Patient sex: M
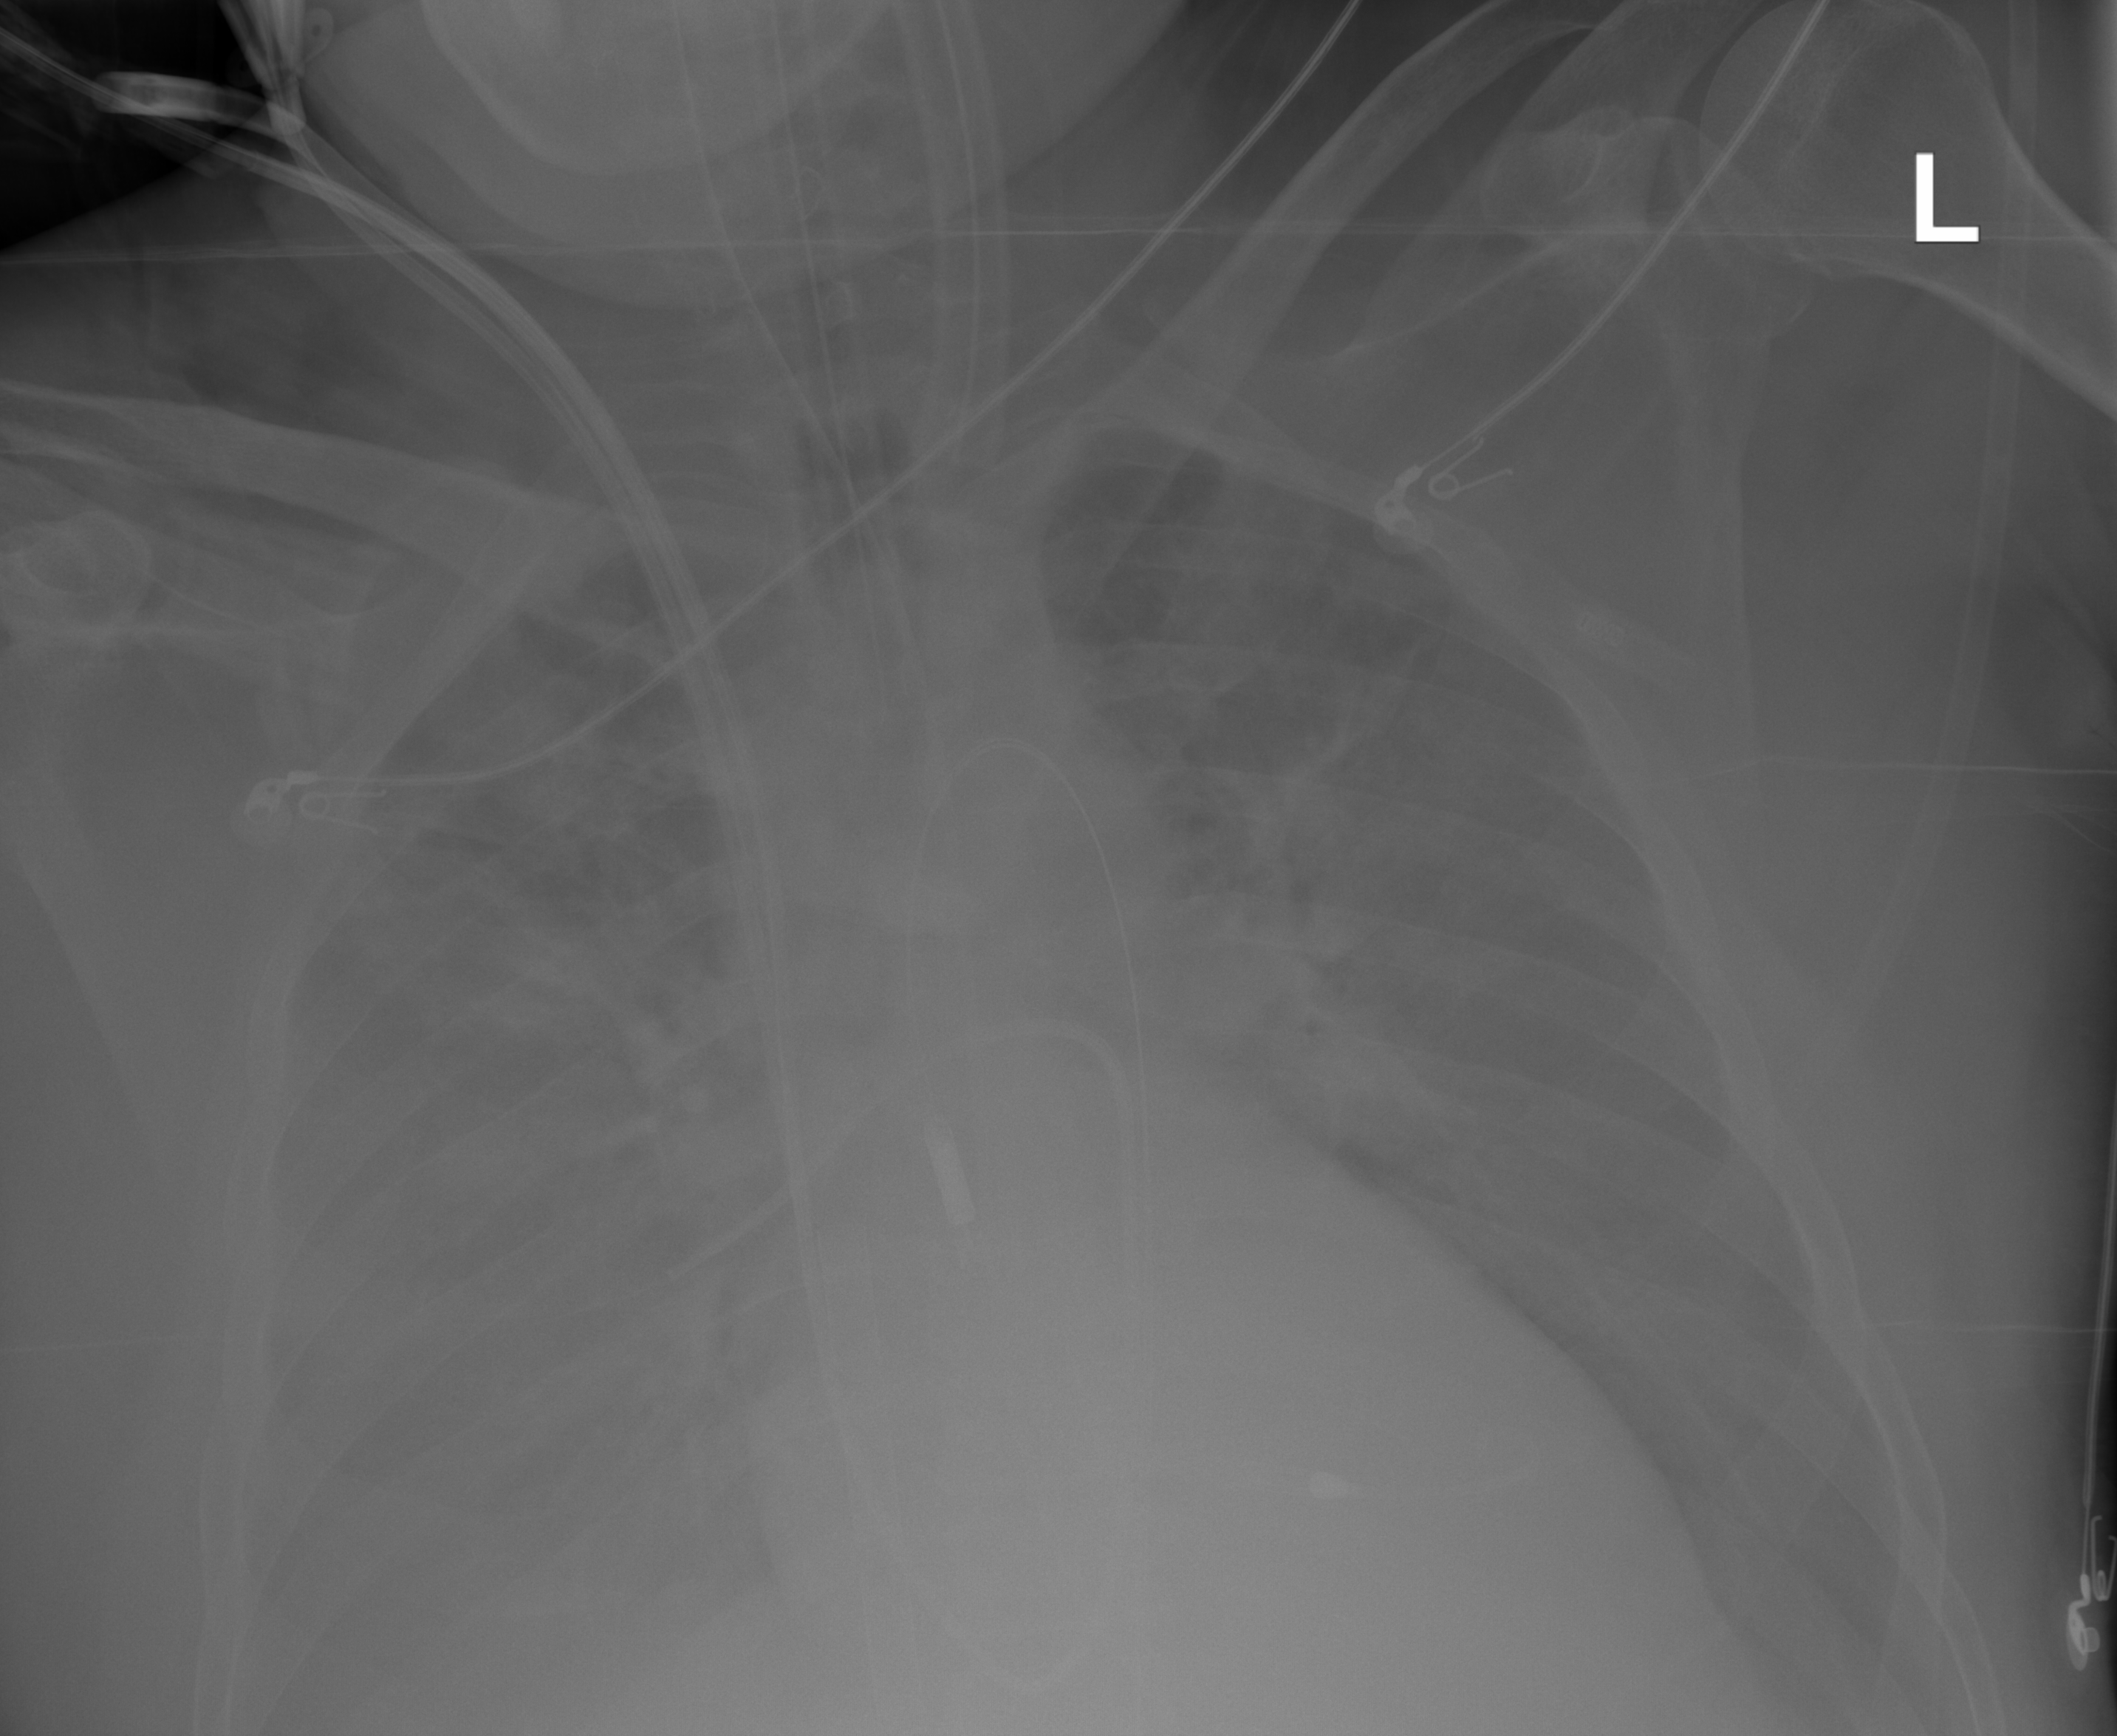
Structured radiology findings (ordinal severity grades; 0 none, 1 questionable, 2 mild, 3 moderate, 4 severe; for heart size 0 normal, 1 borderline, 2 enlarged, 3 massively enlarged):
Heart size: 2
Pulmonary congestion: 2
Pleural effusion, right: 2
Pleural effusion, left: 2
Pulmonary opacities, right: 4
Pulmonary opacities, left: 3
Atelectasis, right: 2
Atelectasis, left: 2